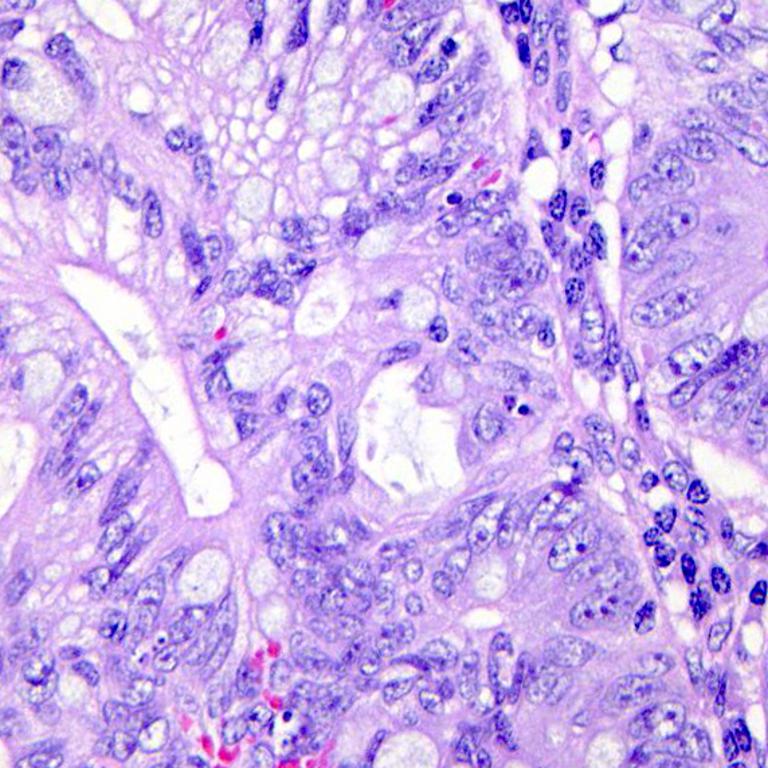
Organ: colon
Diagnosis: adenocarcinomas